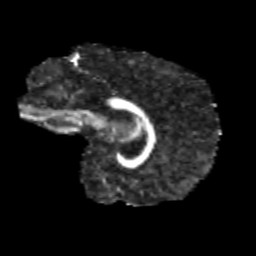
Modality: FA
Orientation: sagittal
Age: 11
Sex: female
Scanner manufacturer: siemens
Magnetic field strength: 3 T
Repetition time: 3.8 s
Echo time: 0.07 s